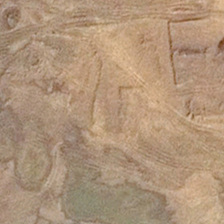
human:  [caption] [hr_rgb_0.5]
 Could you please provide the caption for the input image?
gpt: a vast expanse of land .

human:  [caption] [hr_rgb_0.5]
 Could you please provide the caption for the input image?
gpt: a lot of broken stone and waste are in the bare land .

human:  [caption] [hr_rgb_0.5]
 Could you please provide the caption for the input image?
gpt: in the bareland are lots of waste materials .

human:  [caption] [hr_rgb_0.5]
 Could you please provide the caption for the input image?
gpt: the soil is yellow .

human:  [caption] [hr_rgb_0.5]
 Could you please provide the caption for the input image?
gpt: the bareland is on the side of the land .